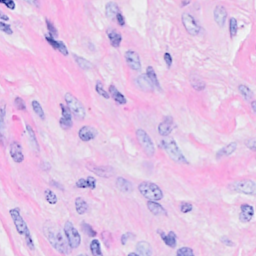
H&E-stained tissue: Breast